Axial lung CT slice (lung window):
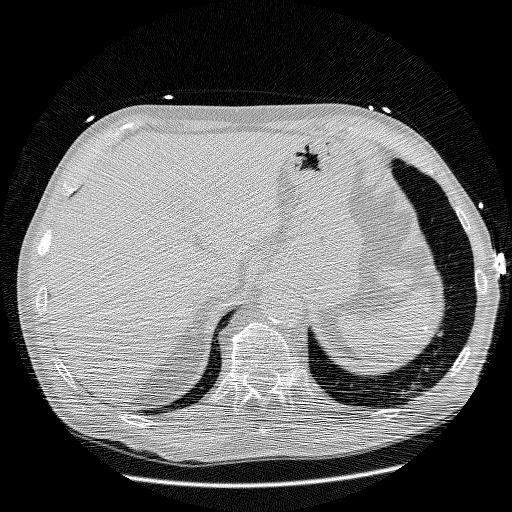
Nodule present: no